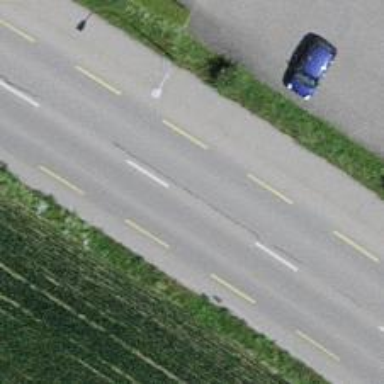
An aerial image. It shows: Primary highway with dedicated lane for cyclists.